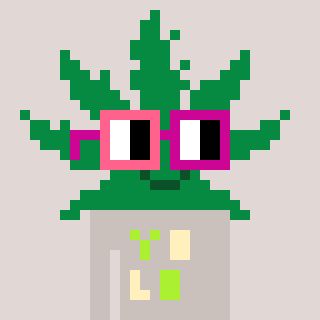
a pixel art character with square pink and red glasses, a weed-shaped head and a foggrey-colored body on a warm background